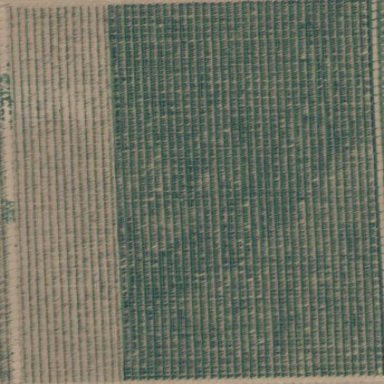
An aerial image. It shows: Orchard.